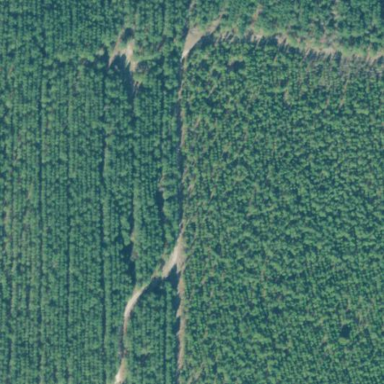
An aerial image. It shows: Forest area.